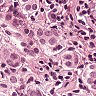
Metastatic tissue present: yes